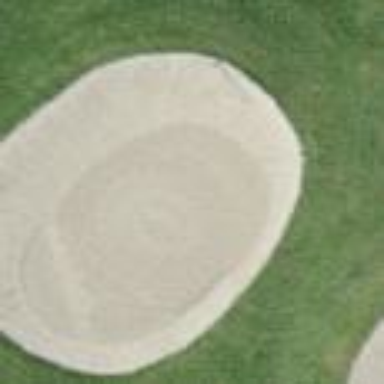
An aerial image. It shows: Sandy area is golf bunker.